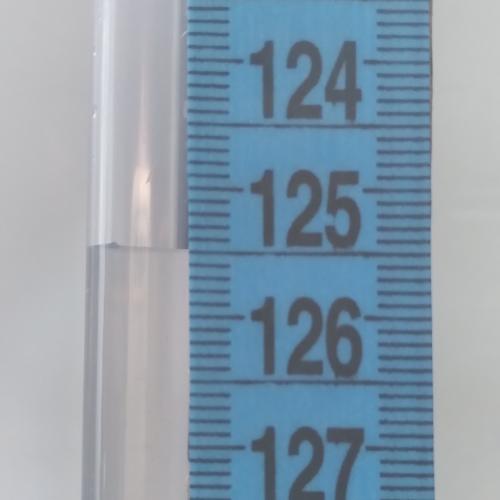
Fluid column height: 125.5 cm